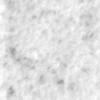
Label: no_change